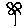
Label: flower